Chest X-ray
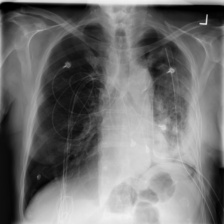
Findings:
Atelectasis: negative
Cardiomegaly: negative
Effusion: negative
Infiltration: negative
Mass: negative
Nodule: negative
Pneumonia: negative
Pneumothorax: negative
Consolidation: negative
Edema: negative
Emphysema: negative
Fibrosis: negative
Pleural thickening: negative
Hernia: negative